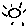
Label: sun